Field crop: maize
Growth stage: 2
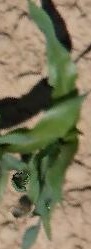
Species: maize